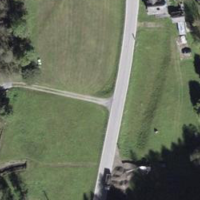
EUNIS habitat code: 24
Species observed at this site:
Cyaniris semiargus